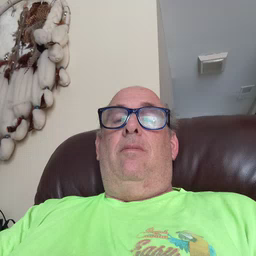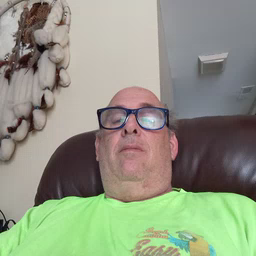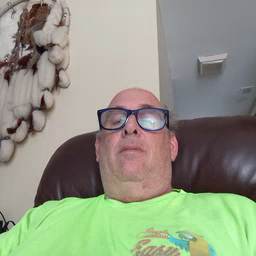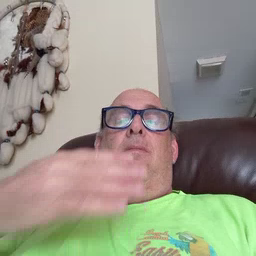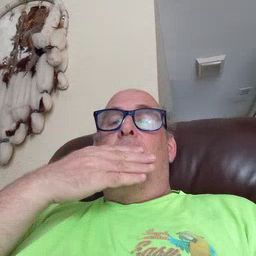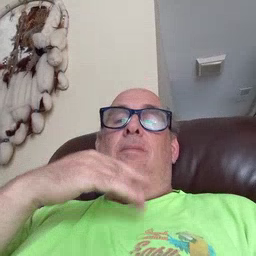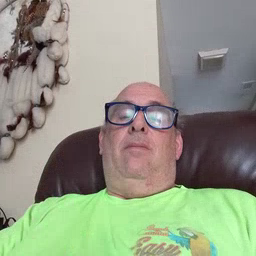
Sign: napkin